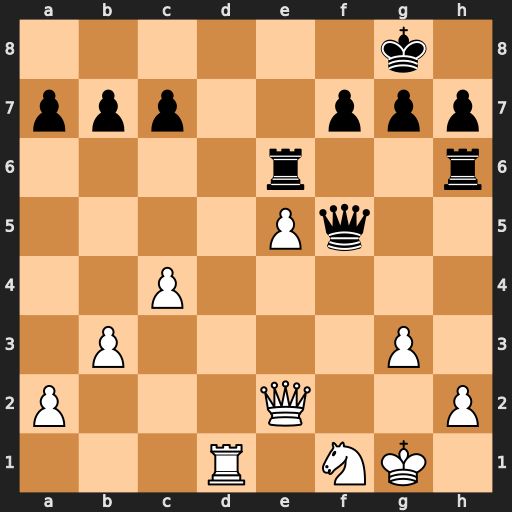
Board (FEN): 6k1/ppp2ppp/4r2r/4Pq2/2P5/1P4P1/P3Q2P/3R1NK1
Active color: w
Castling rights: -
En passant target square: -
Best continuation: Rd8+ Re8 Rxe8#